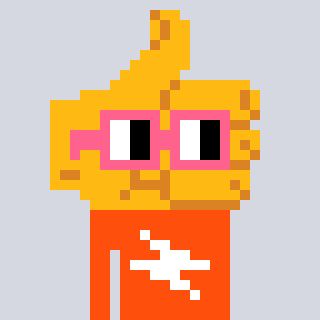
a pixel art character with square pink glasses, a thumbsup-shaped head and a orange-colored body on a cool background